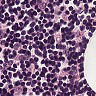
Metastatic tissue present: no